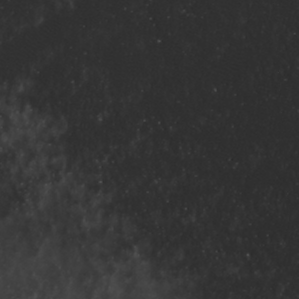
Label: non_frost